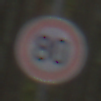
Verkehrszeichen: Geschwindigkeit80
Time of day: Midday
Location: Outdoor (Nature)
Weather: Overcast
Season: NotSpecified
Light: Natural